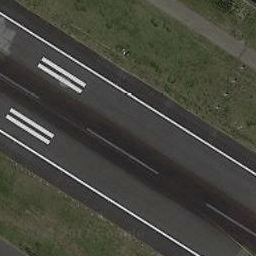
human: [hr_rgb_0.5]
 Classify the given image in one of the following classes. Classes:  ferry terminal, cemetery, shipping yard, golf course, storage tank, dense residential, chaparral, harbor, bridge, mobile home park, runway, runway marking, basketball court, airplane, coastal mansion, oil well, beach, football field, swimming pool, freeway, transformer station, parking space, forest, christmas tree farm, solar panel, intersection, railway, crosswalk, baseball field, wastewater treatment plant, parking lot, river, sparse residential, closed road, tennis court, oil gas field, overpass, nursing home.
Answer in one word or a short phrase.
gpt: runway